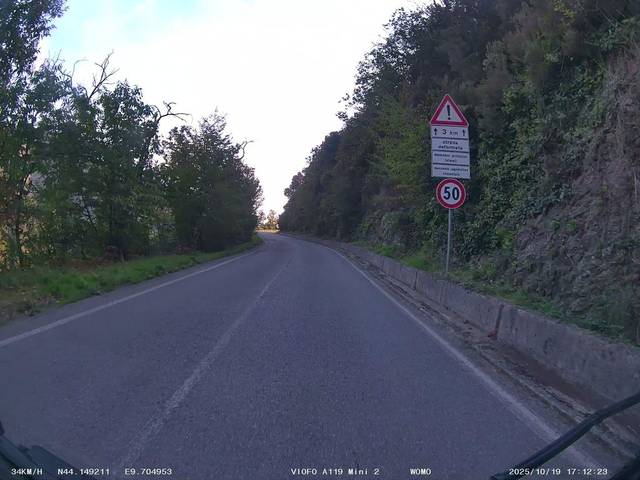
Region: Italy
Coordinates: 44.149, 9.705